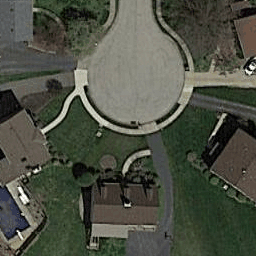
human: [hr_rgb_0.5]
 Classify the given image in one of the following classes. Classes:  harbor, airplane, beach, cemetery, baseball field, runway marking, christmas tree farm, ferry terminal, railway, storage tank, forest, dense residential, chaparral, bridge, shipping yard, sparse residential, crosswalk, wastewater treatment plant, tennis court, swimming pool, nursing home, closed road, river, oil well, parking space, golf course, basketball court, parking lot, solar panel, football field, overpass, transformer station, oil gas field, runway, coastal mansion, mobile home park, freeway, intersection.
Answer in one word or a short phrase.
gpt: closed road